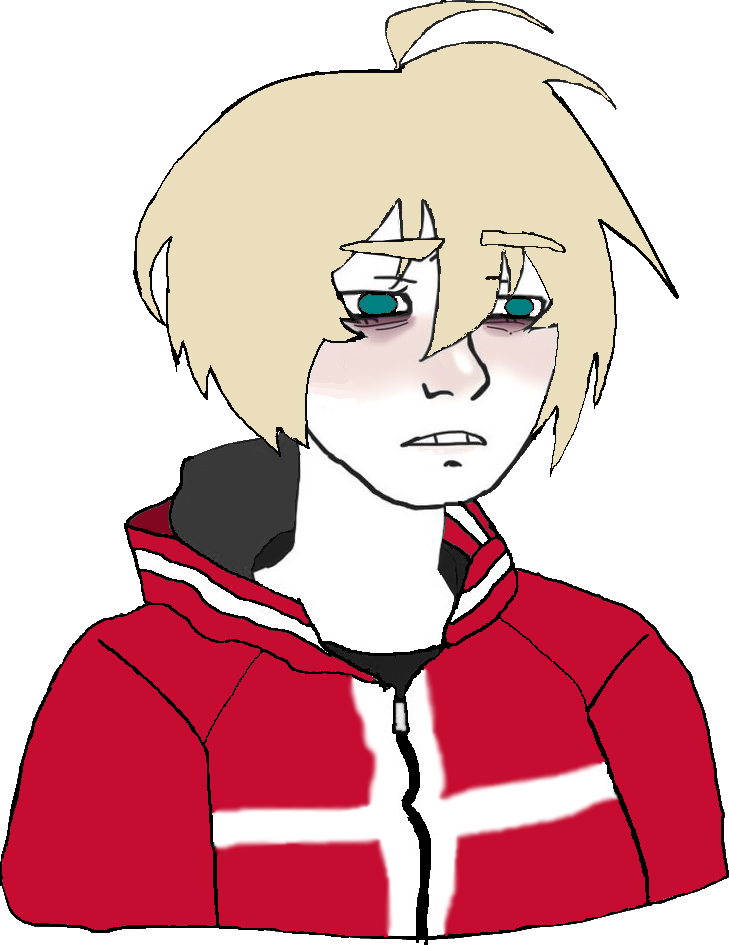
Label: 5_Twinkjak